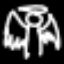
Label: angel